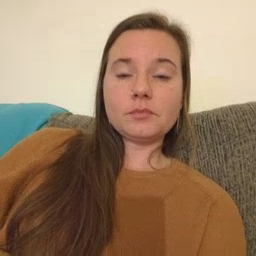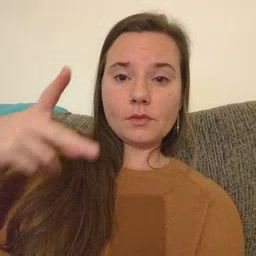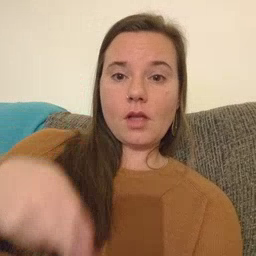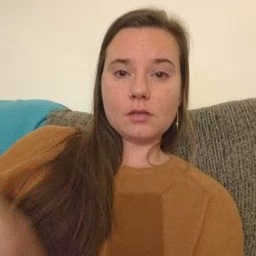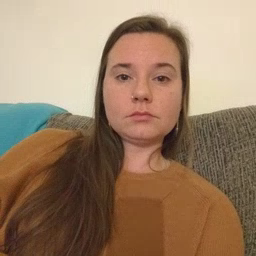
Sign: cut